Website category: restaurant
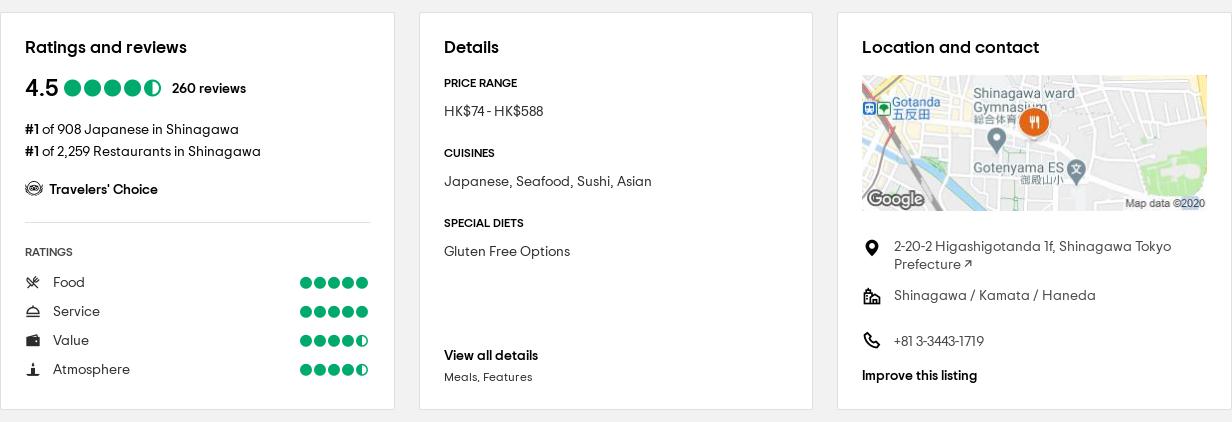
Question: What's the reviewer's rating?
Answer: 4.5

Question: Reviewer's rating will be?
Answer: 4.5

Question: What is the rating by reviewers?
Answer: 4.5

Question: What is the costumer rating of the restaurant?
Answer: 4.5

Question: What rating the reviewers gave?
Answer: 4.5

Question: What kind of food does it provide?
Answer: Japanese, Seafood, Sushi, Asian

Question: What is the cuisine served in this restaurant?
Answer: Japanese, Seafood, Sushi, Asian

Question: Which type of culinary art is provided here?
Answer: Japanese, Seafood, Sushi, Asian

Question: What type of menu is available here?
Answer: Japanese, Seafood, Sushi, Asian

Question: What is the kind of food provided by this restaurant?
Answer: Japanese, Seafood, Sushi, Asian

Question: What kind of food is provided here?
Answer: Japanese, Seafood, Sushi, Asian

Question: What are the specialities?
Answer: Japanese, Seafood, Sushi, Asian

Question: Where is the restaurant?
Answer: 2-20-2 Higashigotanda 1f, Shinagawa Tokyo Prefecture

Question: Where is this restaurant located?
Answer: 2-20-2 Higashigotanda 1f, Shinagawa Tokyo Prefecture

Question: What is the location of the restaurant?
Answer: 2-20-2 Higashigotanda 1f, Shinagawa Tokyo Prefecture

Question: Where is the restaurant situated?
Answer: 2-20-2 Higashigotanda 1f, Shinagawa Tokyo Prefecture

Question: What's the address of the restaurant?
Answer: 2-20-2 Higashigotanda 1f, Shinagawa Tokyo Prefecture

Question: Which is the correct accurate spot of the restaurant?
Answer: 2-20-2 Higashigotanda 1f, Shinagawa Tokyo Prefecture

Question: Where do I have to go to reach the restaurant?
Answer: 2-20-2 Higashigotanda 1f, Shinagawa Tokyo Prefecture

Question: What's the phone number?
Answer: +81 3-3443-1719

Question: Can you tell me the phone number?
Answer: +81 3-3443-1719

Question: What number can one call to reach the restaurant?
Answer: +81 3-3443-1719

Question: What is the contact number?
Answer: +81 3-3443-1719

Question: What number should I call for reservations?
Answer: +81 3-3443-1719

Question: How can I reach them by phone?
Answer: +81 3-3443-1719